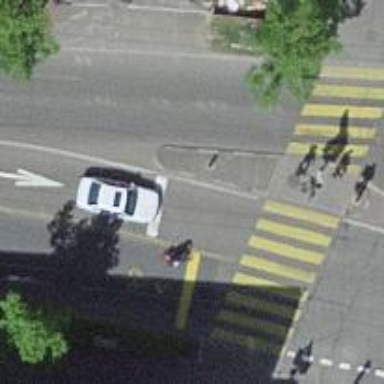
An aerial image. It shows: Asphalt road with trolley wires. It is primary highway with separate sidewalk.